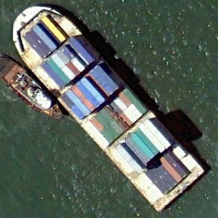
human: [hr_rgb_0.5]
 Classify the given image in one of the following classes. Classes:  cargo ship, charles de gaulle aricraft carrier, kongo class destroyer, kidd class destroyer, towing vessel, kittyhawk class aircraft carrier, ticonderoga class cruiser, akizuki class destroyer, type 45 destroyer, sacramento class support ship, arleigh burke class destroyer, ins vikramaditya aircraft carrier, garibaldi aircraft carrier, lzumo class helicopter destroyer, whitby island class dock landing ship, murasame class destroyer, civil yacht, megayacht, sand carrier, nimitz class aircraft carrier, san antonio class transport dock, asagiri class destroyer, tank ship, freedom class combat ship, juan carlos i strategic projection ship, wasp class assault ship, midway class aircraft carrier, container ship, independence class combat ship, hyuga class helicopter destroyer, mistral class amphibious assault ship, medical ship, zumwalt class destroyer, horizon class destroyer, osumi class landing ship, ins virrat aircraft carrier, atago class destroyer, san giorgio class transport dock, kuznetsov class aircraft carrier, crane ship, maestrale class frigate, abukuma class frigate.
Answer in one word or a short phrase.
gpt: Container ship